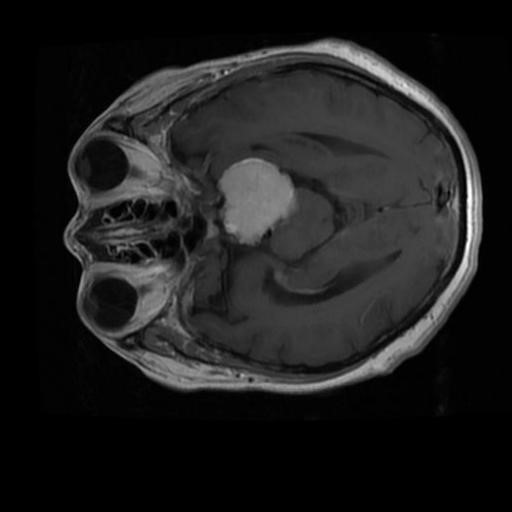
Label: brain_menin